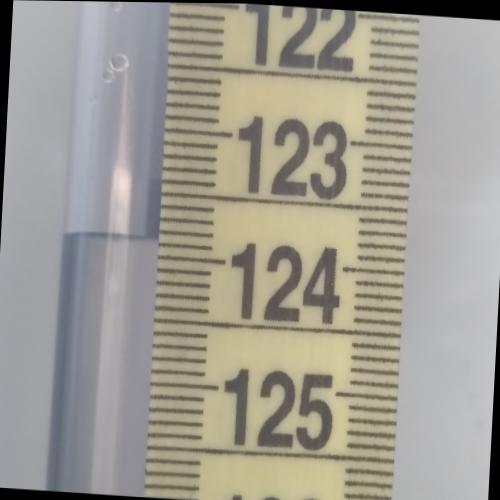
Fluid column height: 123.9 cm